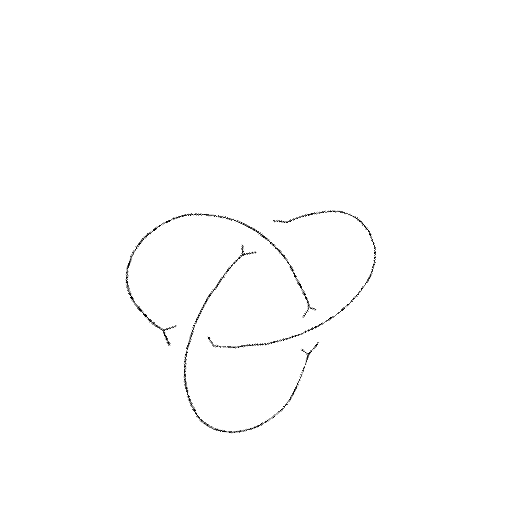
Crossing number: 3